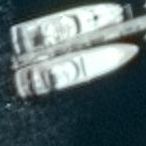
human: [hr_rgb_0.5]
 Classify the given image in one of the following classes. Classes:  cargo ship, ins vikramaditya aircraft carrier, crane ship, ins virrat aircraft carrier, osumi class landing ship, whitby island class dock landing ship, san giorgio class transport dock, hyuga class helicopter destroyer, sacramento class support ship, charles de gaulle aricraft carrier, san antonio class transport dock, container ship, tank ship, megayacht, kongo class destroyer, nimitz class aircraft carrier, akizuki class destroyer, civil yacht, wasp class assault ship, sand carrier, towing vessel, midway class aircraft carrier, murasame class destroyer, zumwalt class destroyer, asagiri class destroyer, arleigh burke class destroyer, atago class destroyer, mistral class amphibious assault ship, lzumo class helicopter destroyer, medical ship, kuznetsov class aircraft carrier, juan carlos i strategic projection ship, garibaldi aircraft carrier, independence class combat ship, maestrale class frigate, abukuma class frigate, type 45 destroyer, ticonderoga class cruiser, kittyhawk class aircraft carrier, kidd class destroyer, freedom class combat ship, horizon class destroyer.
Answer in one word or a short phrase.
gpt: Civil yacht